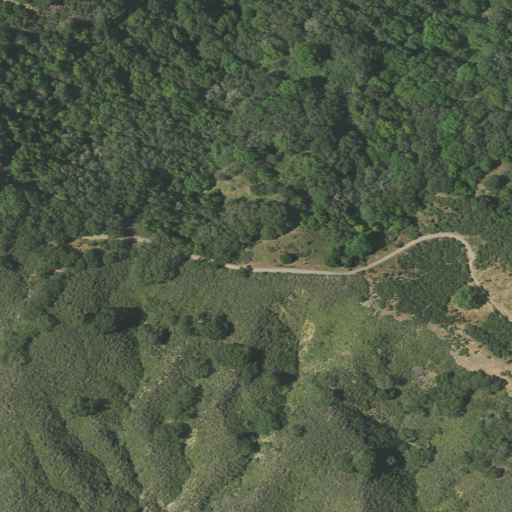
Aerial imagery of ridge(s) in California named Las Trampas Ridge containing mixed forest, shrub, evergreen forest, and open development